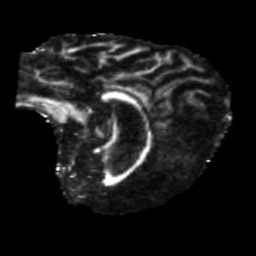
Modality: FA
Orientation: sagittal
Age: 68
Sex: male
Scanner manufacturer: siemens
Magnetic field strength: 3 T
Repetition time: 5.25 s
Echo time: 0.08 s